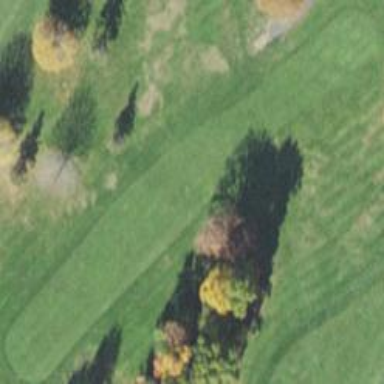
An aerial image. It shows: Golf fairway surrounded by grass.